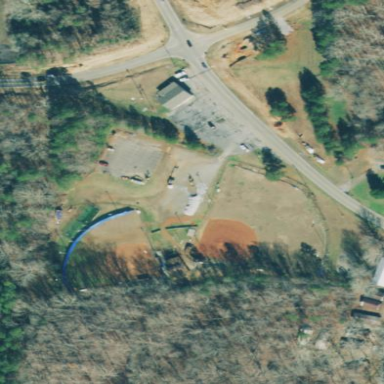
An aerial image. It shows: Baseball pitch for leisure land.